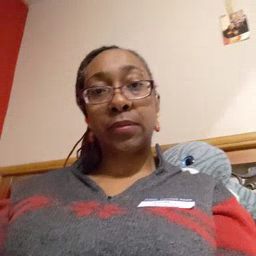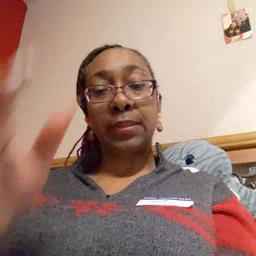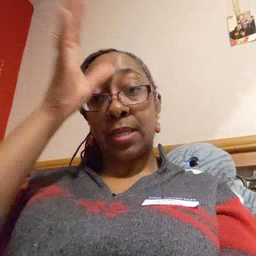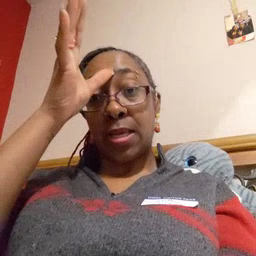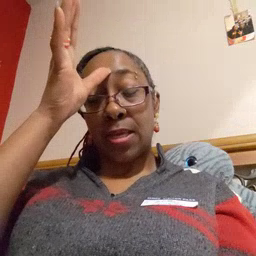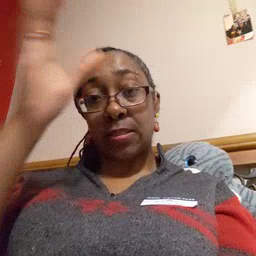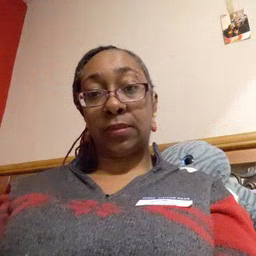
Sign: dad